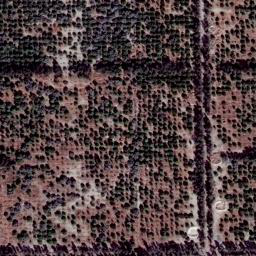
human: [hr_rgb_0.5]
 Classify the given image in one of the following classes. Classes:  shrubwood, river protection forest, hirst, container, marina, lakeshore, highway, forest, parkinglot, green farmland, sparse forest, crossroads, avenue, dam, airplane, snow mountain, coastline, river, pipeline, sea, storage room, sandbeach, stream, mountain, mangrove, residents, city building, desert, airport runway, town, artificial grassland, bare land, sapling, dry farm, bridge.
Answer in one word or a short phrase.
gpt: dry farm